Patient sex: M
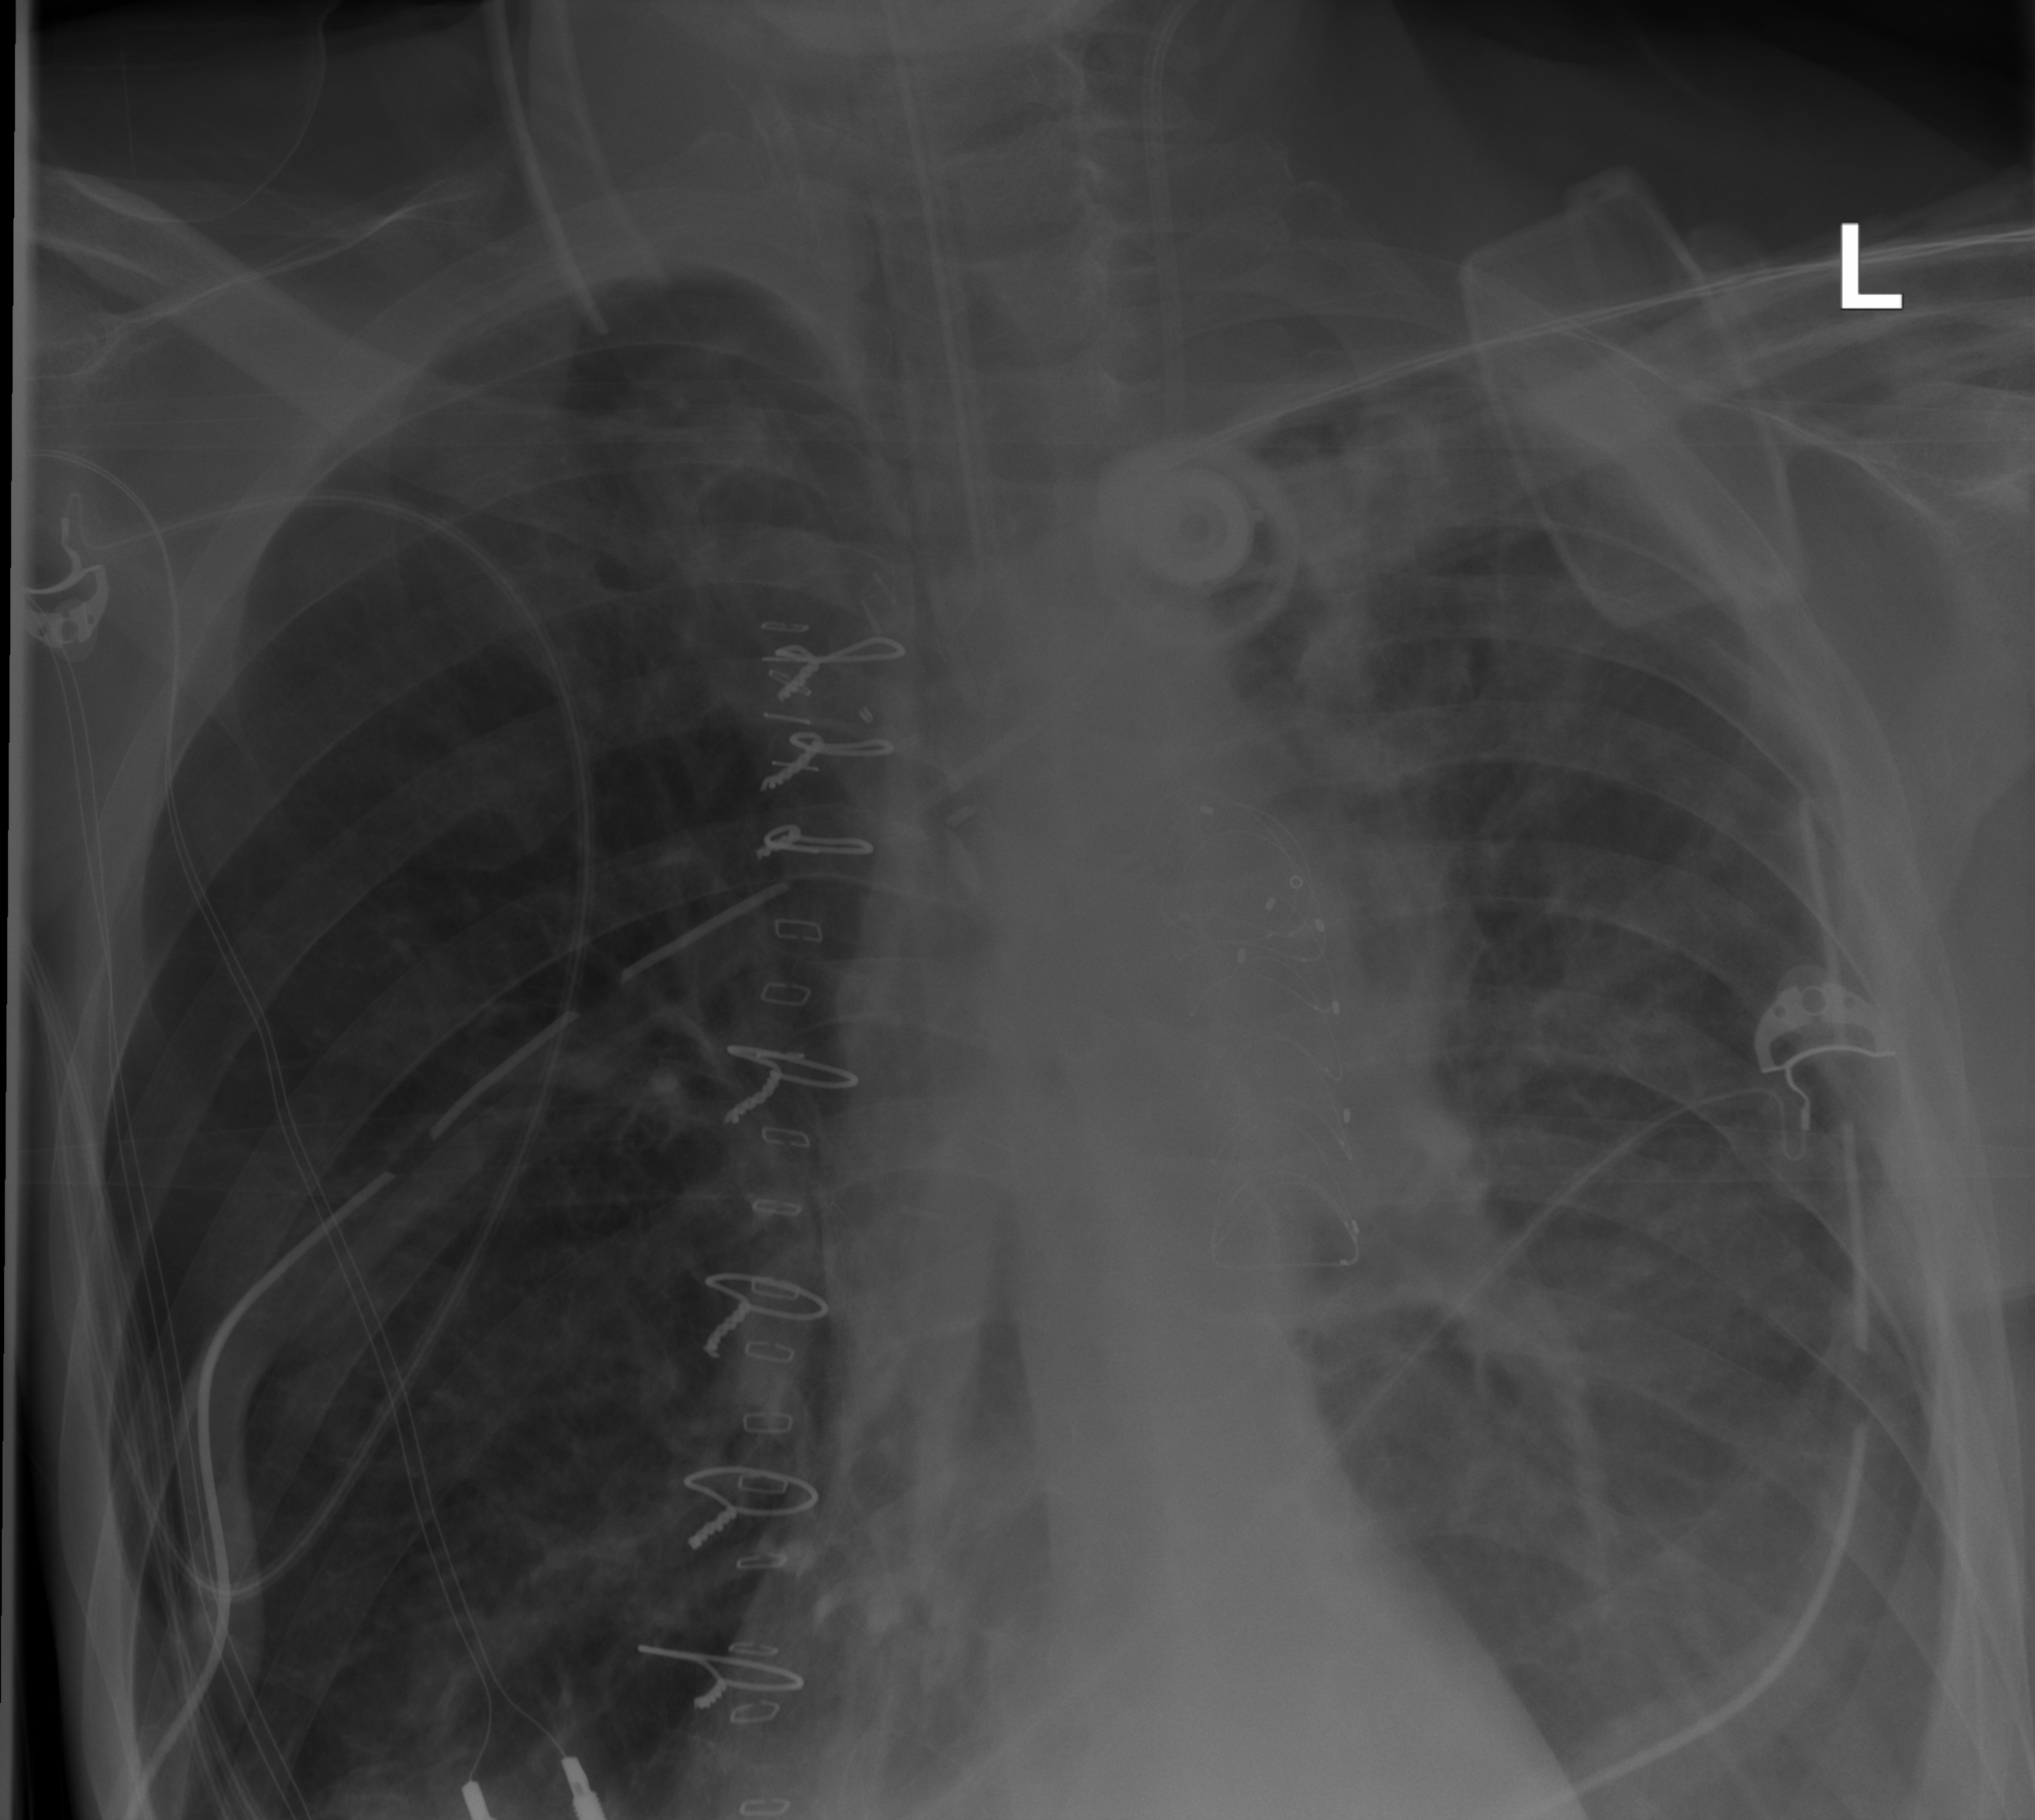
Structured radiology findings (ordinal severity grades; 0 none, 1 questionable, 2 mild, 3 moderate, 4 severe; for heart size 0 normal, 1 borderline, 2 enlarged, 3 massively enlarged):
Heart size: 0
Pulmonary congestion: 2
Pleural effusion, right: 0
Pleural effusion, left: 0
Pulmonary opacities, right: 0
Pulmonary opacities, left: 2
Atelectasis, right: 0
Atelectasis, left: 2